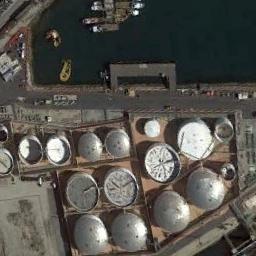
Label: storage_tank